Question:
Can someone explain to me why in the second question proco2, that x-> b.i -> f[3]?
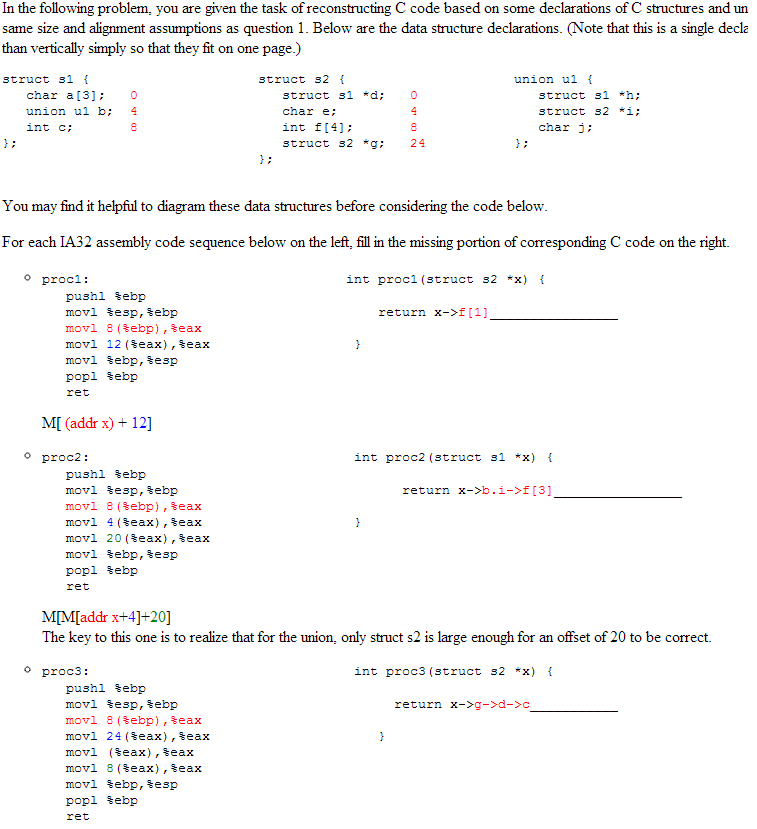
Answer: Actually on the stack you only have a pointer to the 'struct s2' (in '8(%ebp)'). Therefore after
'''
movl 8(%ebp), %eax
'''
in '%eax' you have an address of 'struct s2'.
The 8th-11th bytes of 'struct s2' constitute 'f[0]' and the 12th-15th bytes constitute 'f[1]' and therefore you have
'''
return x->f[1]
'''
In the second case after
'''
movl 8(%ebp), %eax
'''
in '%eax' you have an address of 'struct s1'.
The 4th-7th bytes of 'struct s1' constitute the 'b' field of type 'union u1'. Therefore after
'''
movl 4(%eax), %eax
'''
in '%eax' you have 'union u1'. Since it's a 'union' the '%eax' contains all field values at the same time ('h', 'i' and 'j'). So
'''
movl 20(%eax), %eax
'''
is actually getting the 20th-23th byte of whatever pointer is in '%eax' (it can't be the 'j' field since it's not a pointer). It can't be 'h' field since it points to 'struct s1' and 'sizeof (struct s1)' is 12 which is <20. Therefore it must be the 'i' field. The 20th-23th byte of 'struct s2' is 'f[3]' and therefore you have:
'''
return x->b.i->f[3]
'''